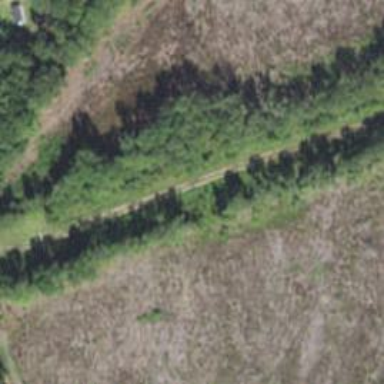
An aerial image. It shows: Abandoned railway.